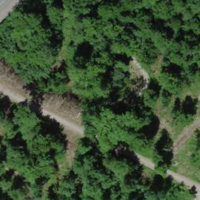
EUNIS habitat code: 53
Species observed at this site:
Certhia brachydactyla
Corvus corone
Anthus trivialis
Turdus philomelos
Dendrocopos major
Turdus viscivorus
Aegithalos caudatus
Buteo buteo
Sylvia atricapilla
Strix aluco
Muscicapa striata
Chroicocephalus ridibundus
Phylloscopus collybita
Poecile palustris
Luscinia megarhynchos
Larus michahellis
Erithacus rubecula
Pica pica
Phoenicurus ochruros
Sitta europaea
Garrulus glandarius
Picus viridis
Motacilla cinerea
Cyanistes caeruleus
Anas platyrhynchos
Sturnus vulgaris
Troglodytes troglodytes
Chloris chloris
Streptopelia decaocto
Fringilla coelebs
Carduelis carduelis
Columba palumbus
Turdus merula
Circus aeruginosus
Phalacrocorax carbo
Dryobates minor
Parus major
Milvus migrans
Milvus milvus
Turdus pilaris
Motacilla alba
Ciconia ciconia
Coccothraustes coccothraustes
Accipiter nisus
Delichon urbicum